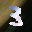
Label: 3